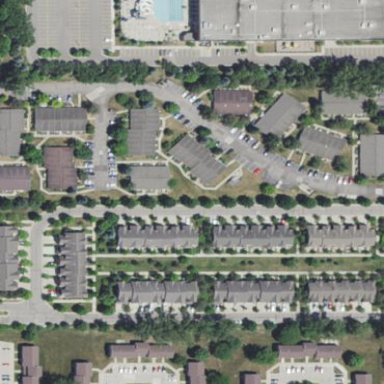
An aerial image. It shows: Residential area with apartments.